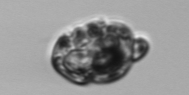
Label: Proterythropsis